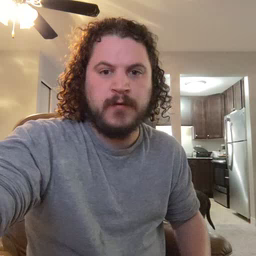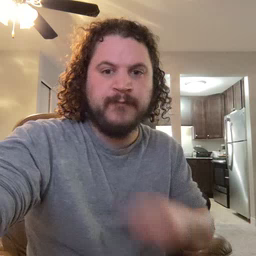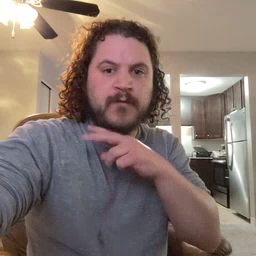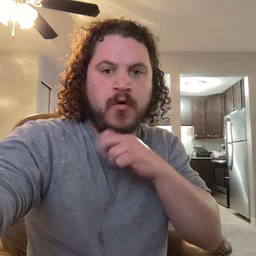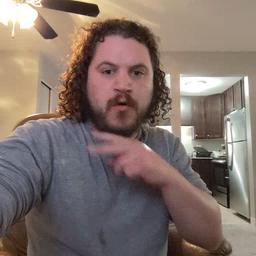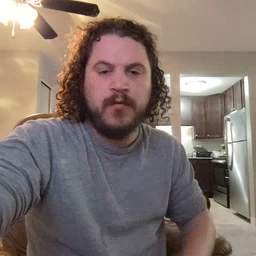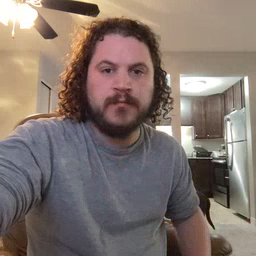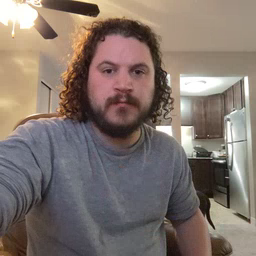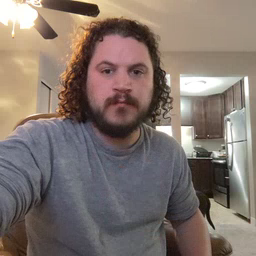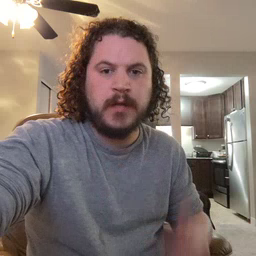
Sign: frog